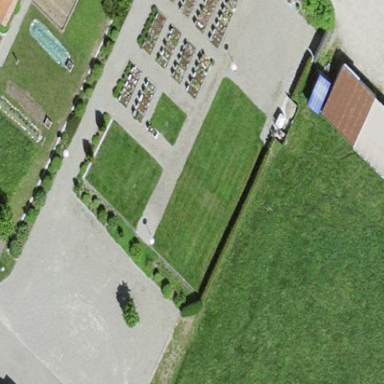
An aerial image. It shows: Graveyard.